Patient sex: M
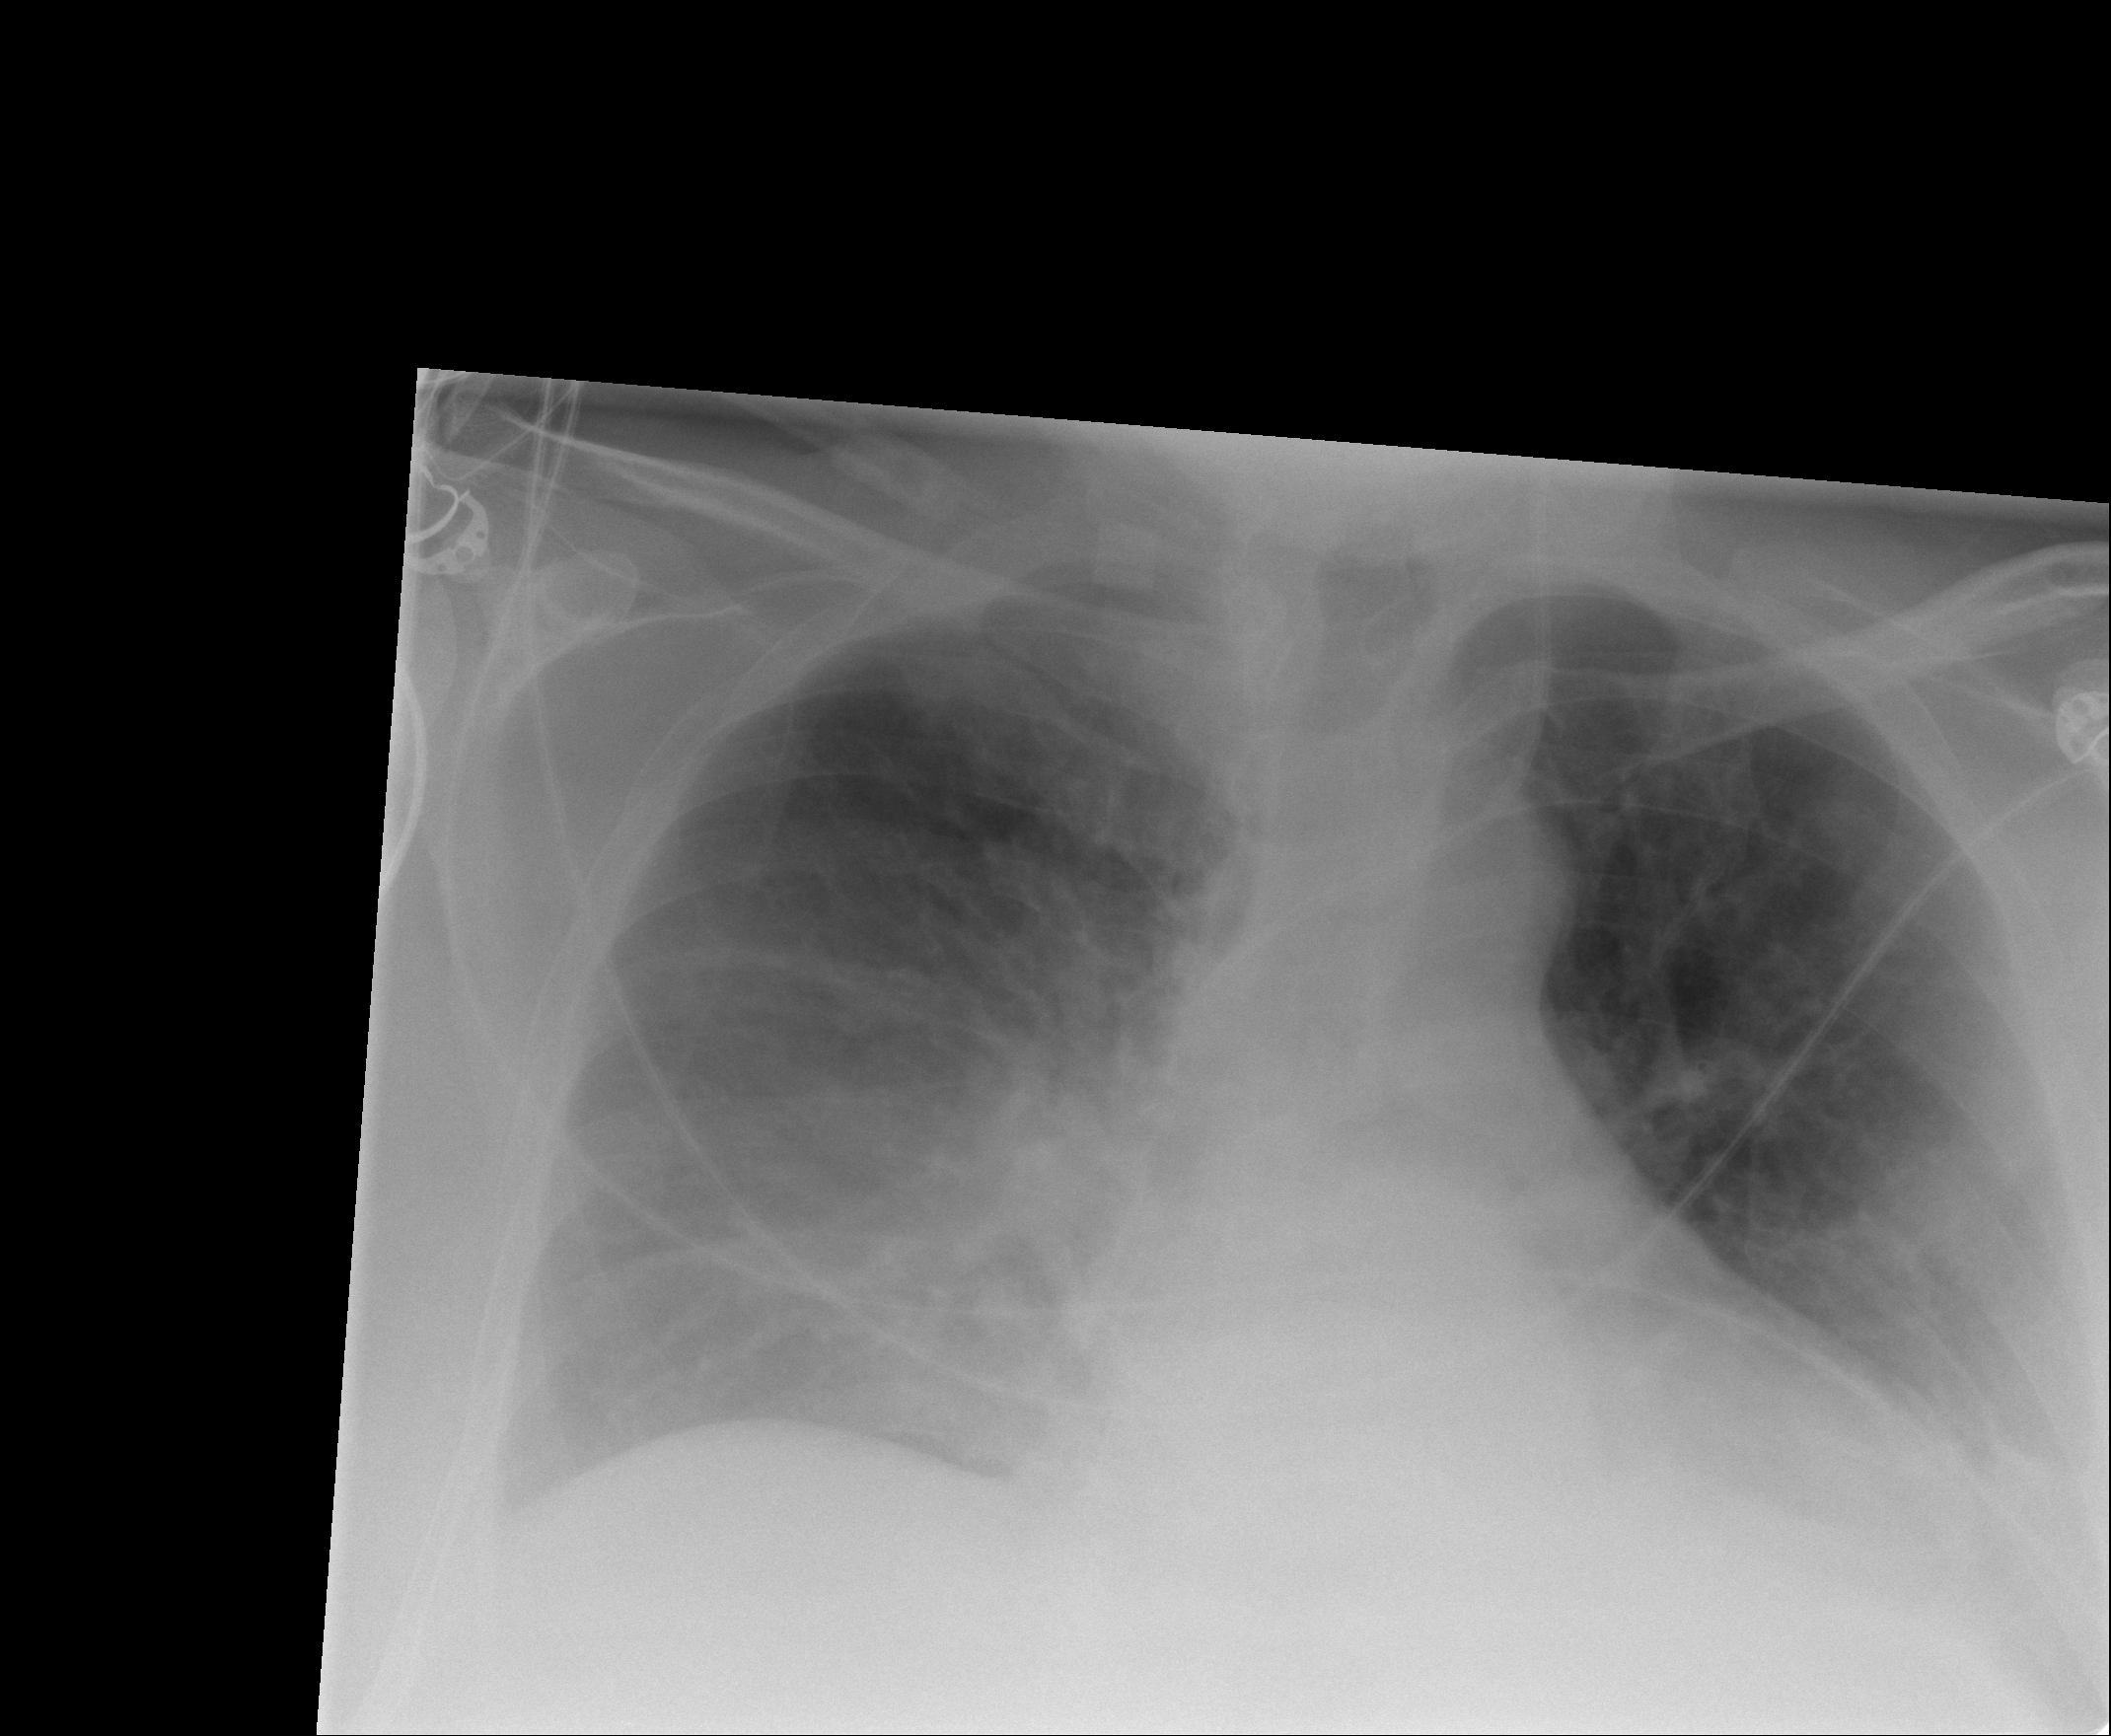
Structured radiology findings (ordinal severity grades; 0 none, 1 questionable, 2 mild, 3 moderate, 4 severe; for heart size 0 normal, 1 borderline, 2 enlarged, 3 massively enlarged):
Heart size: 1
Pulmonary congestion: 1
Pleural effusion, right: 3
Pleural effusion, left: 2
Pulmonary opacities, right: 0
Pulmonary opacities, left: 0
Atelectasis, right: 3
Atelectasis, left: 3